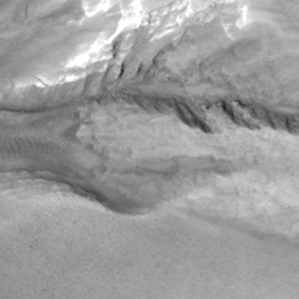
Label: non_frost